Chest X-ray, PA view. Patient: 34 years old, sex F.
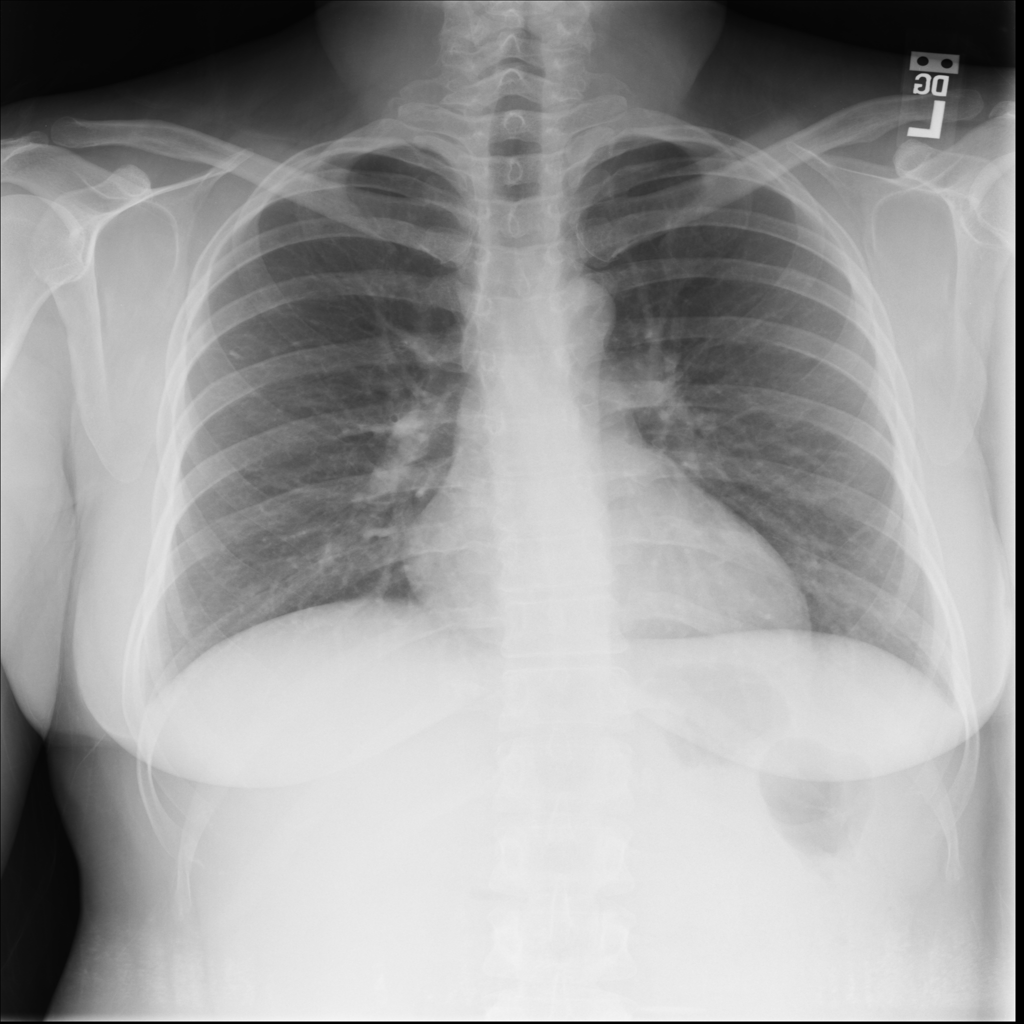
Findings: Cardiomegaly, Effusion